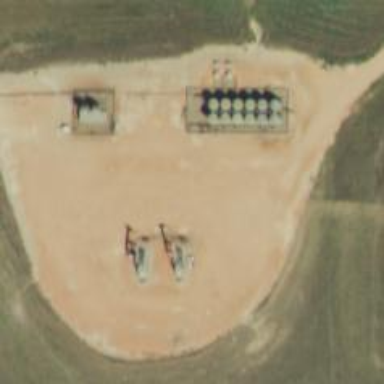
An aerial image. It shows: Petroleum well.